Can you highlight the differences in these two pictures?
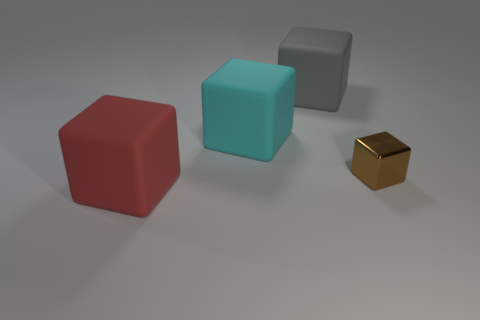
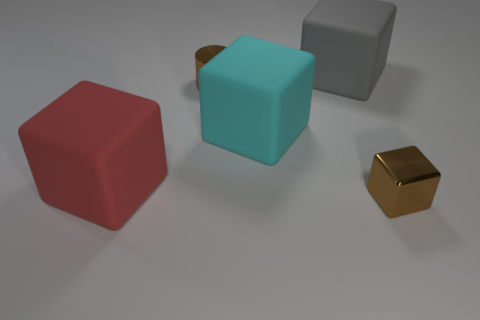
the small brown cylinder has appeared
the small brown shiny cylinder that is to the left of the gray matte cube has appeared
the small brown shiny cylinder that is behind the brown block has been added